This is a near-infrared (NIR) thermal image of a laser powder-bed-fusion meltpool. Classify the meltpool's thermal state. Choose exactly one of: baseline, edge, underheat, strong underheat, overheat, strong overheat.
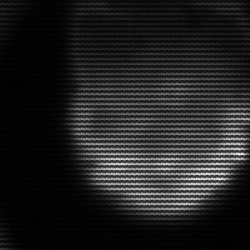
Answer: edge